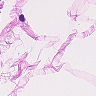
Metastatic tissue present: no